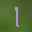
Label: 1